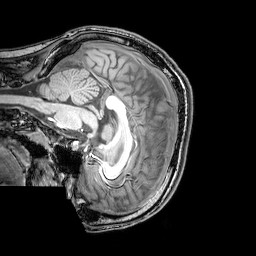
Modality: T1w
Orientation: sagittal
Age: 22
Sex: male
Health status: healthy
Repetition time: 0.081 s
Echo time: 0.037 s